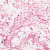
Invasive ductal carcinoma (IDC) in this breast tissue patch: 0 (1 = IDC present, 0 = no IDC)